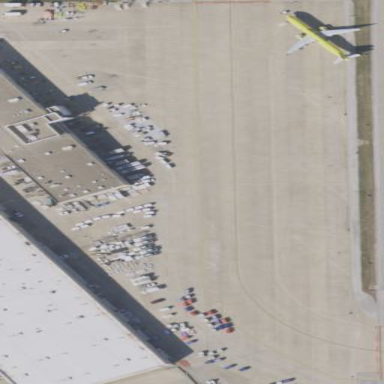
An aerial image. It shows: Apron at the airport.